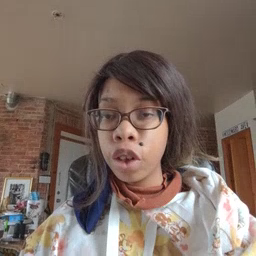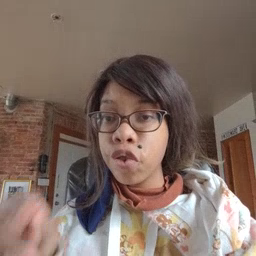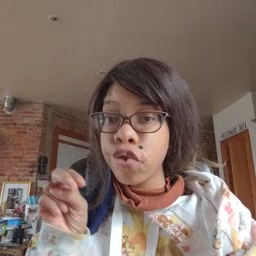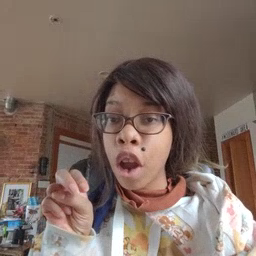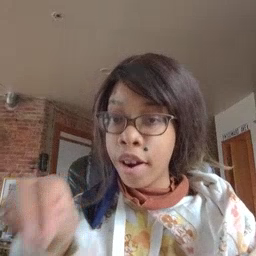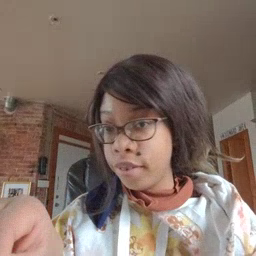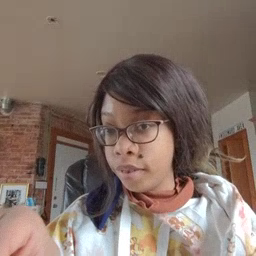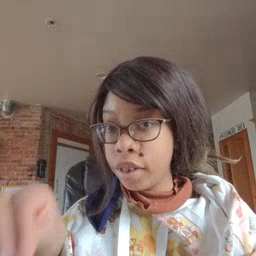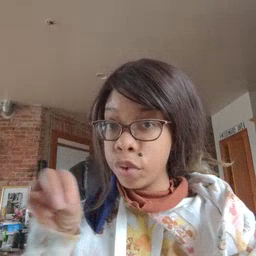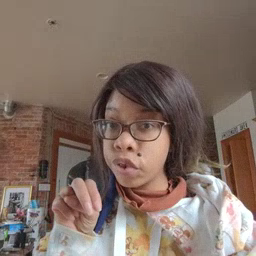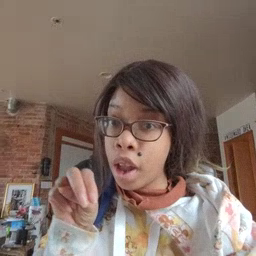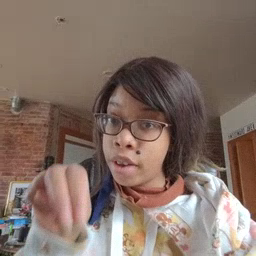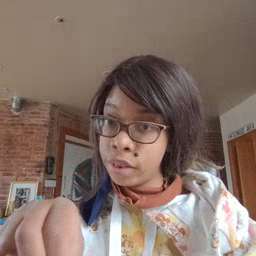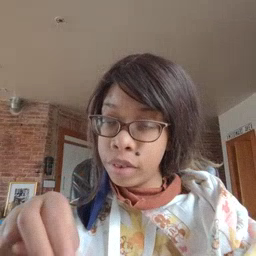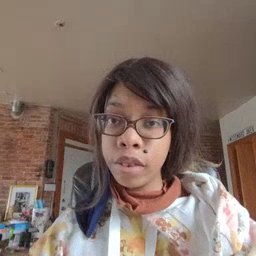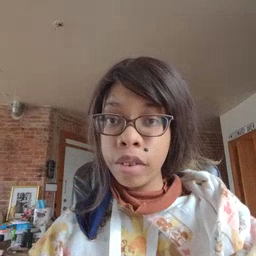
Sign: ride